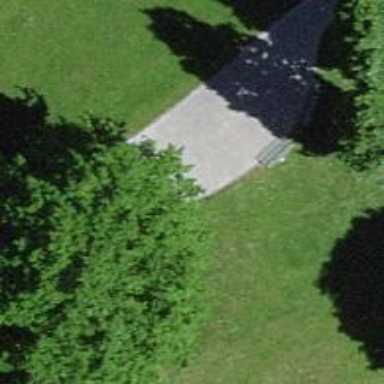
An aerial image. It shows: Bench.